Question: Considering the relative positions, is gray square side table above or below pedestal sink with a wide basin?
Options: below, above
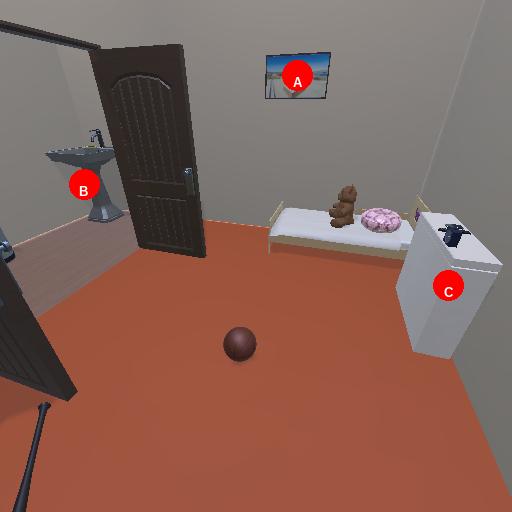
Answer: below